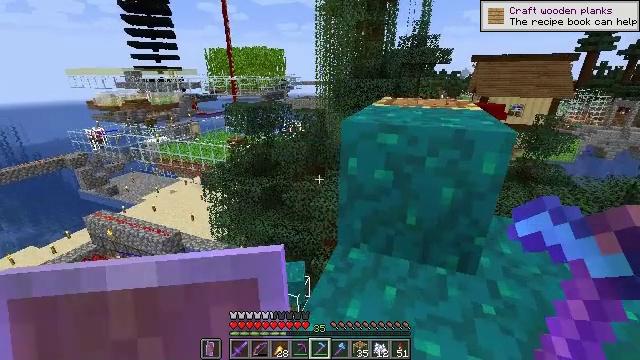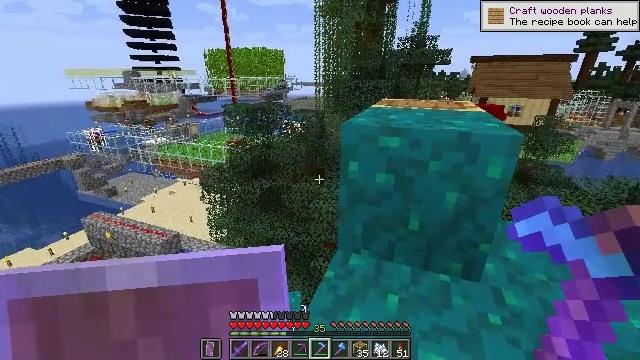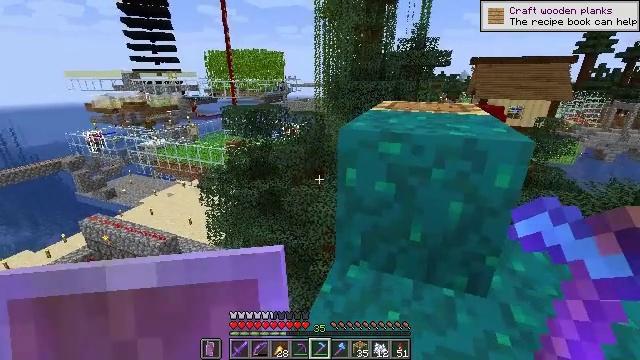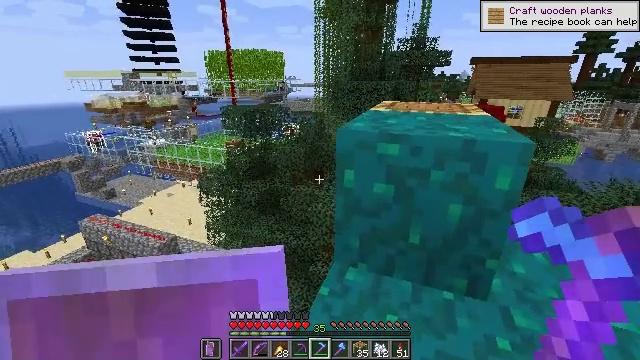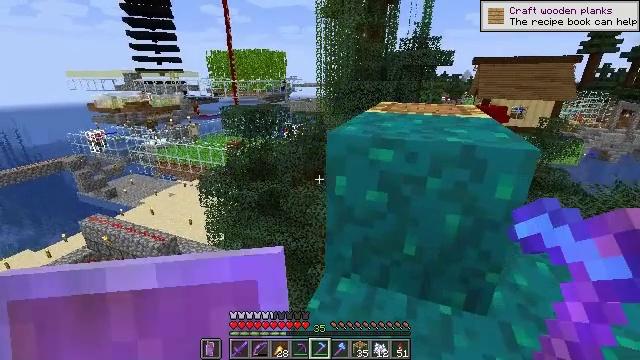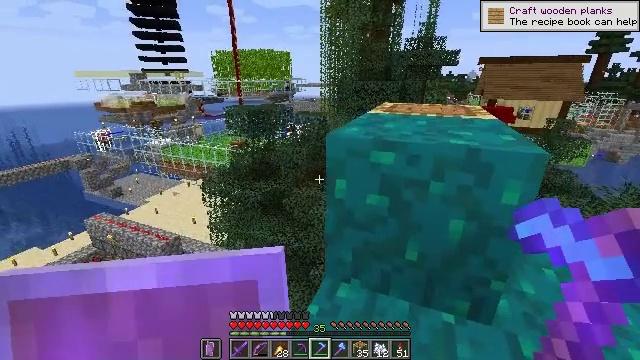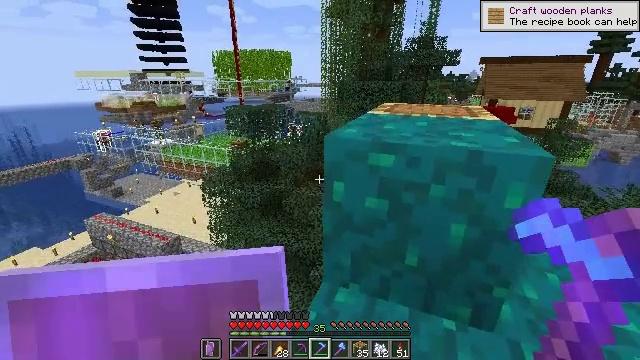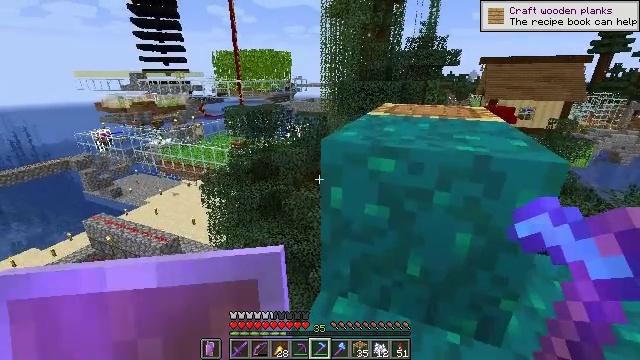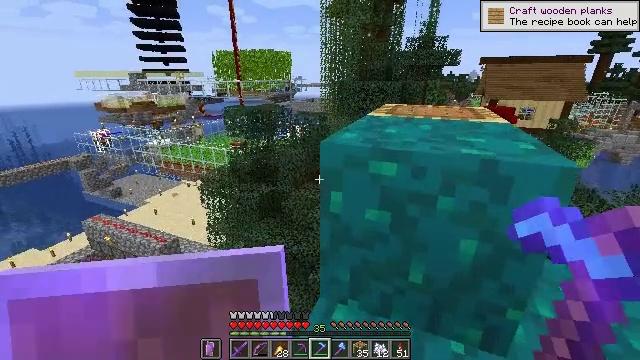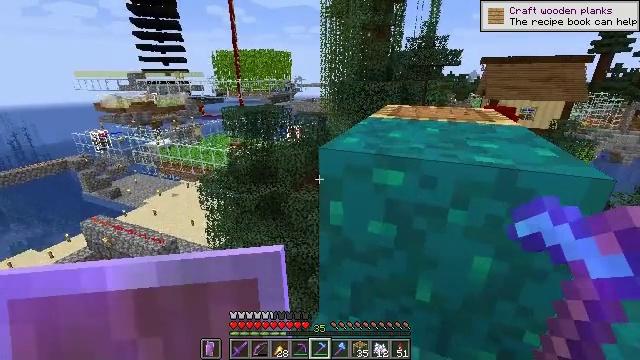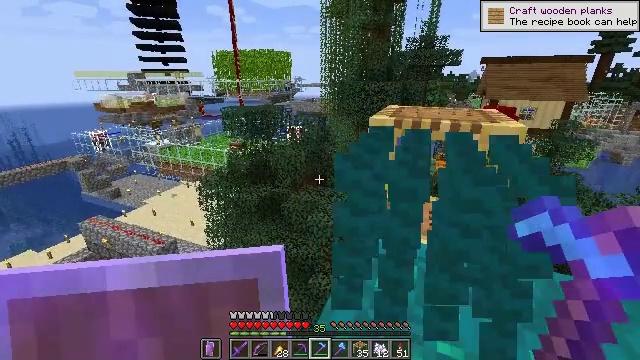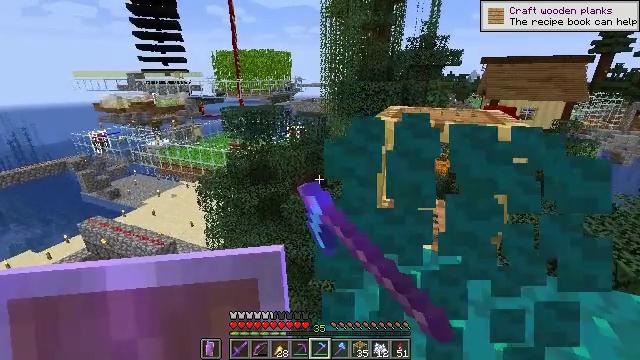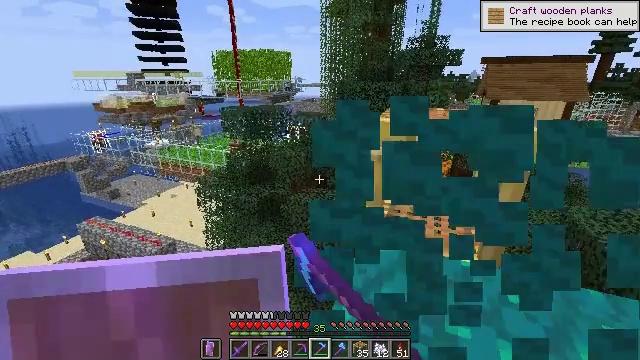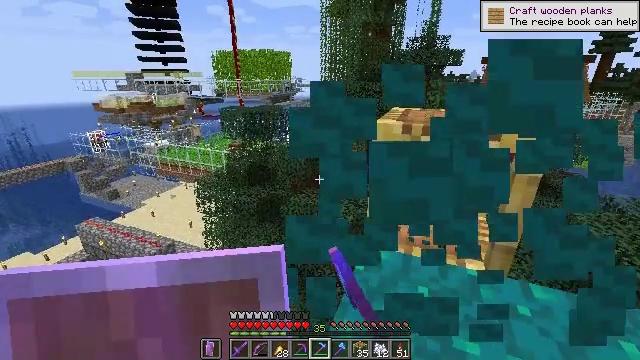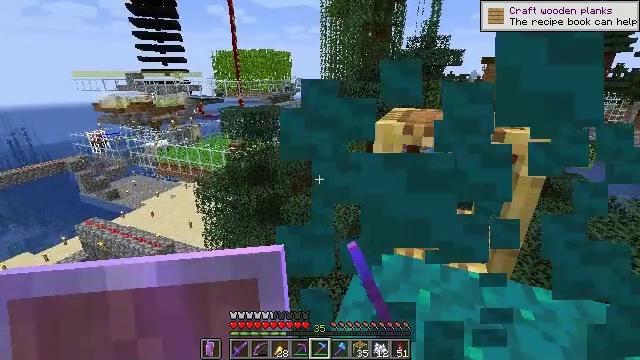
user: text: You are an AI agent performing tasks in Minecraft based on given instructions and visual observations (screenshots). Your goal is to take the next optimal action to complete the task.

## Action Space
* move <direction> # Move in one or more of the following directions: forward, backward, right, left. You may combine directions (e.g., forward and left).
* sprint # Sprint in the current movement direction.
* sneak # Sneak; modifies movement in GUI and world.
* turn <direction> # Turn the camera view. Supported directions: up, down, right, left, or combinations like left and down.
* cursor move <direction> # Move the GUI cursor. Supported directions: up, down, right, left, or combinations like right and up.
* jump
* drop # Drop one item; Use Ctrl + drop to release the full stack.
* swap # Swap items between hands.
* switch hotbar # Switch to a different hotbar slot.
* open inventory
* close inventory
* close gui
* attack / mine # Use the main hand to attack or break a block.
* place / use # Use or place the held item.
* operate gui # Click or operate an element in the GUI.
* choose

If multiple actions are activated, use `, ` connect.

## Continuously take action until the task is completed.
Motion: motion action
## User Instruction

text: Harvest the warped wart block in the Nether.
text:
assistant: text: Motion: move forward, sneak
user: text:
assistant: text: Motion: move forward and move right, sneak
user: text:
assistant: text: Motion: move forward and move right, sneak
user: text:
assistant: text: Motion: move forward and move right, sneak
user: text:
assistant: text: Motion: move forward, sneak
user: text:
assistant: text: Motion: move forward, sneak
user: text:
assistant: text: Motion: move forward, sneak
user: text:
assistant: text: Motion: move forward, sneak
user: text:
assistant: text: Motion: move forward, sneak
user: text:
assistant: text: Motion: move forward, sneak, attack / mine
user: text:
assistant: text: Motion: move forward, sneak, attack / mine
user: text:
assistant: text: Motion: move forward, sneak, attack / mine
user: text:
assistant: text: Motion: move forward, sneak
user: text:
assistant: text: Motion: move forward, sneak
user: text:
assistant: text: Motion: sneak